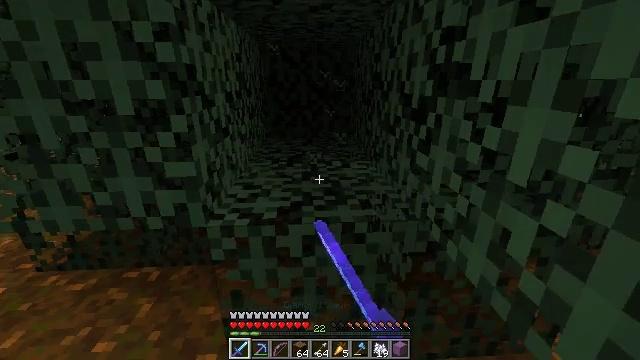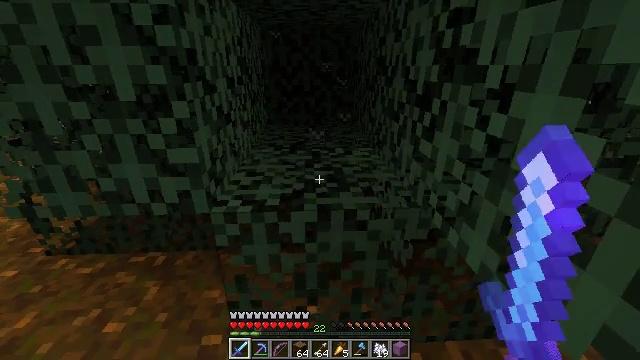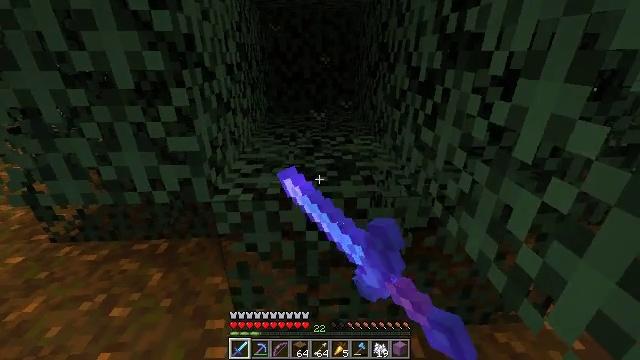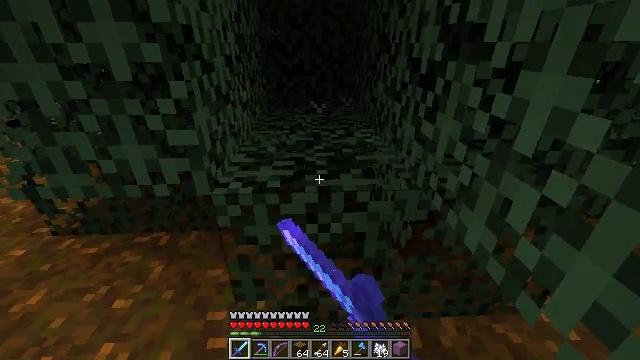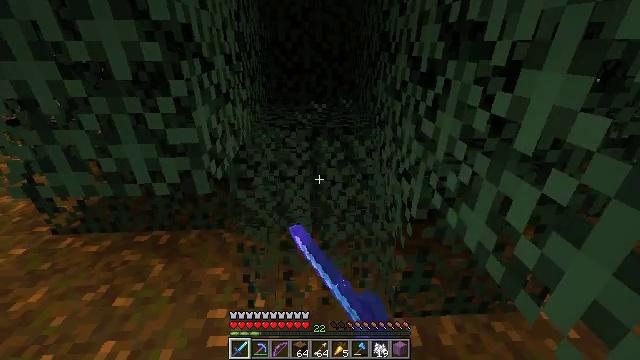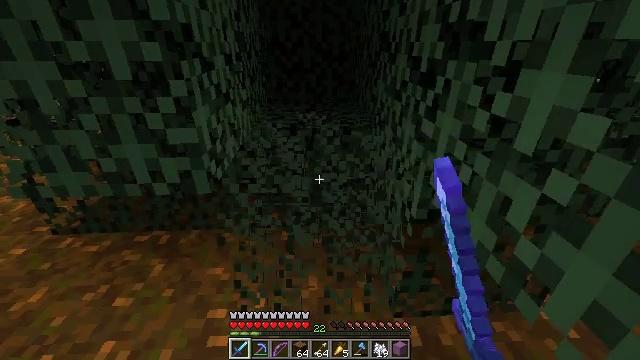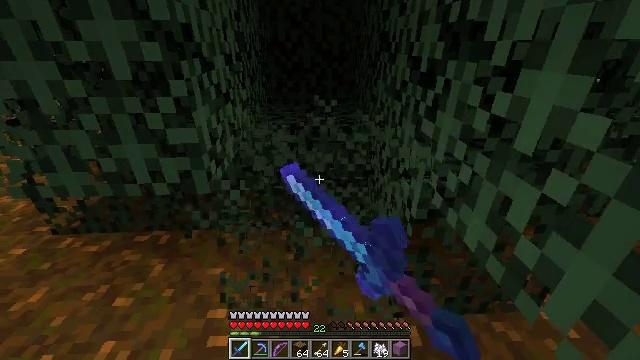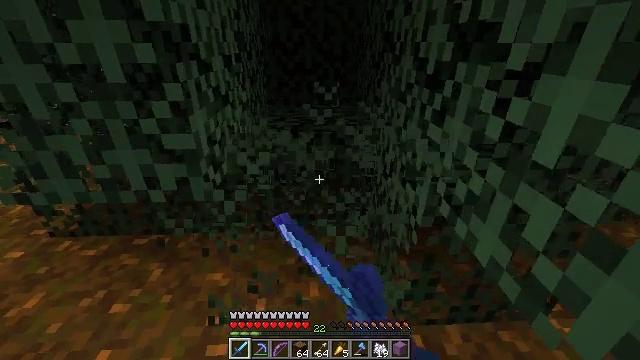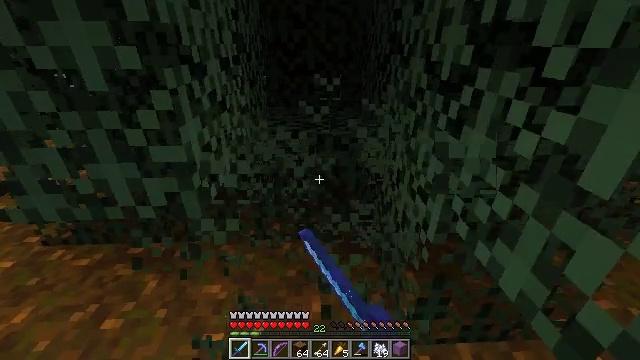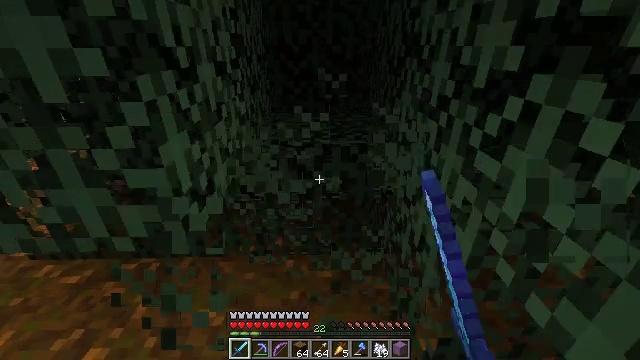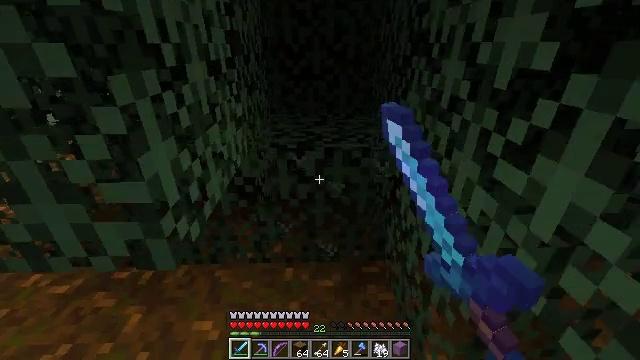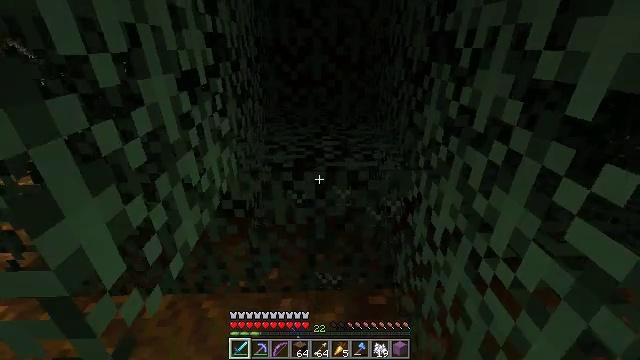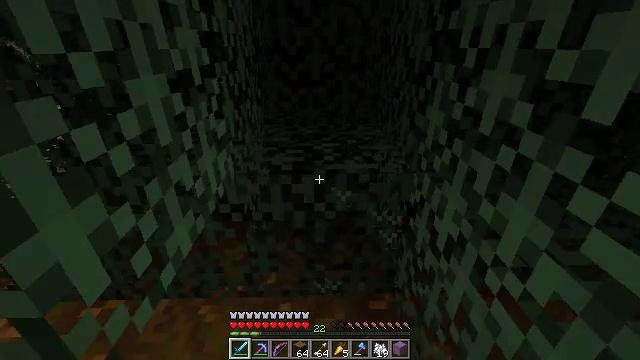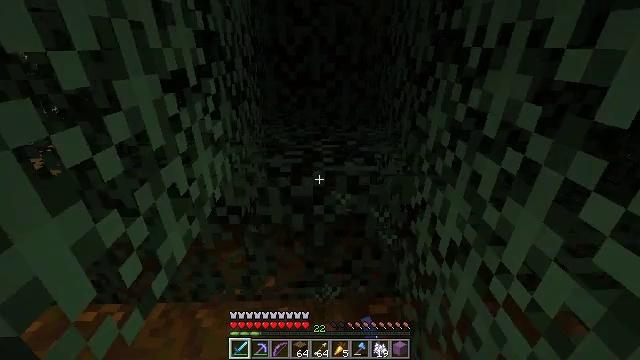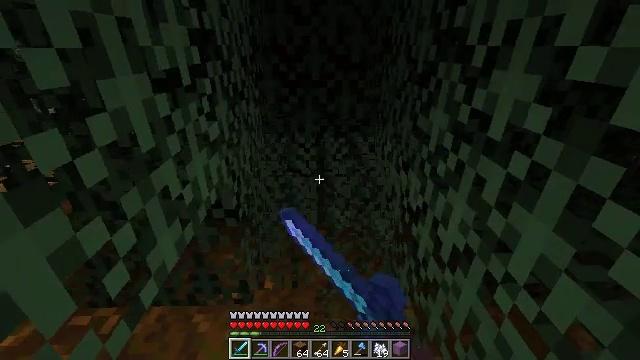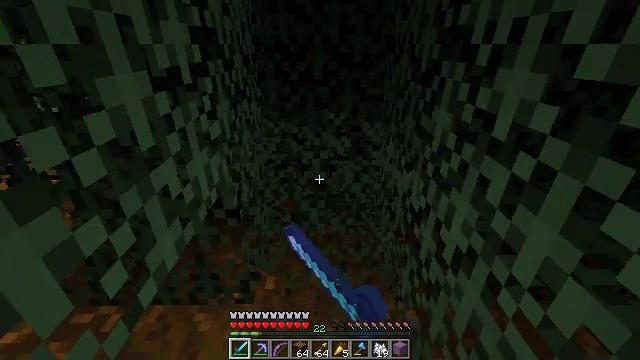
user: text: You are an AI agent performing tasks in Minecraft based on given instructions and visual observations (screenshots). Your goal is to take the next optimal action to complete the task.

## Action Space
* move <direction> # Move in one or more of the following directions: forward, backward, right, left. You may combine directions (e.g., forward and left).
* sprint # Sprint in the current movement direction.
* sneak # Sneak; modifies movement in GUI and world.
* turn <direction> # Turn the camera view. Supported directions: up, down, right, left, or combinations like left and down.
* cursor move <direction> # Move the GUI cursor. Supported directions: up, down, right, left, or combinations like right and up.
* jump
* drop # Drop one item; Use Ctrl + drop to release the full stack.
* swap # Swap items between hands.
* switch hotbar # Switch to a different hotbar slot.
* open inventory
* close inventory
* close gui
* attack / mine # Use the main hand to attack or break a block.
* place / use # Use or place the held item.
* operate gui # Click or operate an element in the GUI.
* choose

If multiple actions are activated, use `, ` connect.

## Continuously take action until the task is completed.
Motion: motion action
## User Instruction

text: Collect spruce leaves for landscaping.
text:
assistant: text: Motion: turn down, attack / mine
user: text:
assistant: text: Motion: turn down, attack / mine
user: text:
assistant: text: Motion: turn down, attack / mine
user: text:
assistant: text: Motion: attack / mine
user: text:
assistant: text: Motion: attack / mine
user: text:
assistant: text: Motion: attack / mine
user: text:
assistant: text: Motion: move forward, attack / mine
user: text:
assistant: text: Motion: move forward, attack / mine
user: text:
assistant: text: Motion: move forward, attack / mine
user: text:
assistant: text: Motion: move forward, attack / mine
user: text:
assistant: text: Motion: attack / mine
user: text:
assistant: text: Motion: attack / mine
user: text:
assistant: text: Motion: attack / mine
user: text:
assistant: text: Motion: attack / mine
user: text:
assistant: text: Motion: attack / mine
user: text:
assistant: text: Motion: attack / mine
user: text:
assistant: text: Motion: move forward, attack / mine
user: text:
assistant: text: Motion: move forward, attack / mine
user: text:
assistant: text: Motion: move forward, attack / mine
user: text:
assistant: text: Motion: attack / mine
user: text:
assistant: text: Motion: attack / mine
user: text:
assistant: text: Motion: attack / mine
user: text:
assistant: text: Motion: attack / mine
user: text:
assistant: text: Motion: attack / mine
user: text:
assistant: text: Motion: attack / mine
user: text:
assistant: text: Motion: attack / mine
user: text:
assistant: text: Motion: turn up, attack / mine
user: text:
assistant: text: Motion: turn up, attack / mine
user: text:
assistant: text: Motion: attack / mine
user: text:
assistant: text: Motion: move forward, attack / mine